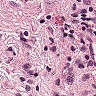
Metastatic tissue present: no